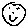
Label: smiley face